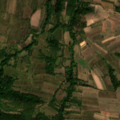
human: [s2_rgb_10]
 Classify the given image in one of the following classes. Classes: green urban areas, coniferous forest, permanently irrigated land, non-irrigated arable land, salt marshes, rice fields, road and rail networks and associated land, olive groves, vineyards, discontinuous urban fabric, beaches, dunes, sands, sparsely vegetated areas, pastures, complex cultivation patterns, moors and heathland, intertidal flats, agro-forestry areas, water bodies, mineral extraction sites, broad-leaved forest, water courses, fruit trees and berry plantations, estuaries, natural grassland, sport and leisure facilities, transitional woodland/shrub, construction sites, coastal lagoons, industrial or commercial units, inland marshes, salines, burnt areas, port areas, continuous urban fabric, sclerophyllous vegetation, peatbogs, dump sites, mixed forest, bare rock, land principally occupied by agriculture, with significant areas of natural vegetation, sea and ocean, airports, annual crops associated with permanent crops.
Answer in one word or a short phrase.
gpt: non-irrigated arable land, complex cultivation patterns, land principally occupied by agriculture, with significant areas of natural vegetation, broad-leaved forest, transitional woodland/shrub